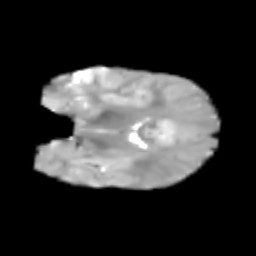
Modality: T2w
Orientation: coronal
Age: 6
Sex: male
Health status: healthy